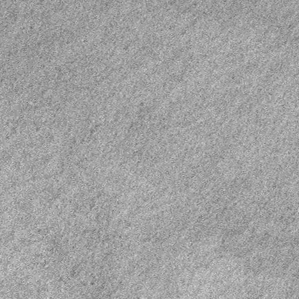
Label: frost